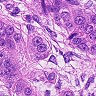
Metastatic tissue present: yes